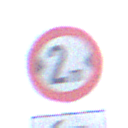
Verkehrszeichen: TatsaechlicheBreite2
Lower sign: RichtungsangabeDurchPfeile2
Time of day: Midday
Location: Outdoor (Nature)
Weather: PartlyCloudy
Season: NotSpecified
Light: Natural